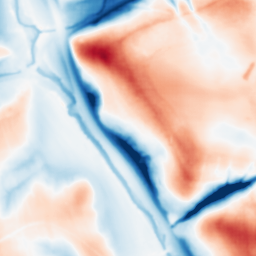
Category: multiscale
Decomposition family: dog
Decomposition parameters: sigma_low: 1
sigma_high: 20
Upsampling method: sinc_hamming
Upsampling parameters: scale: 2
kernel_size: 4
Upsampling scale: 2